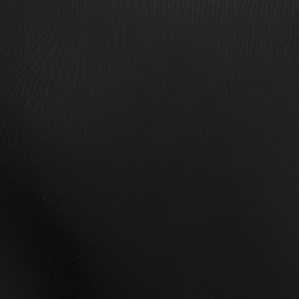
Label: non_frost